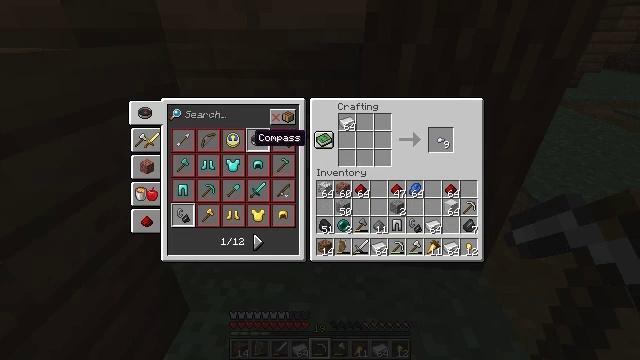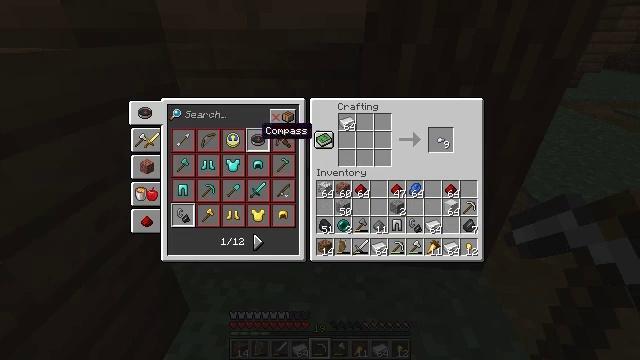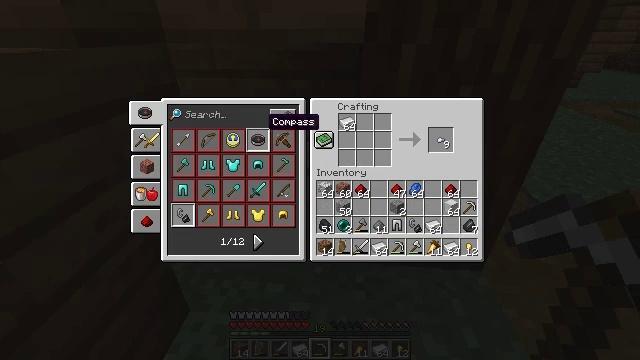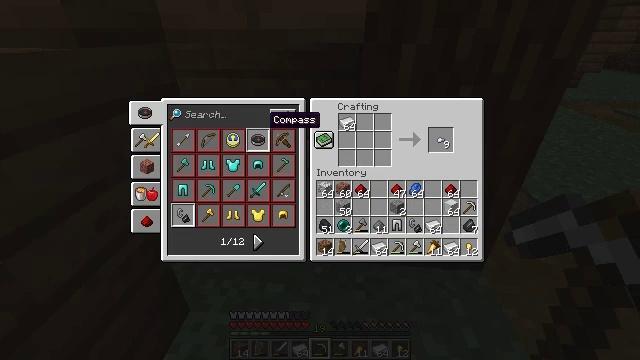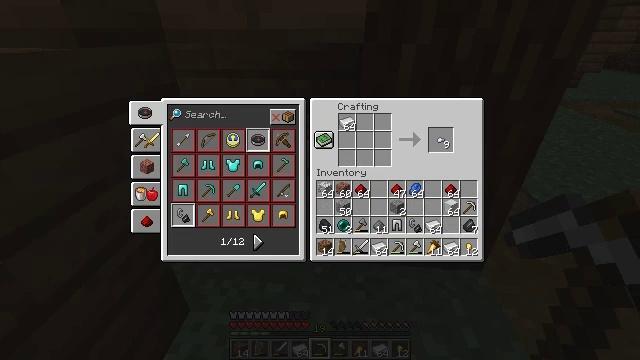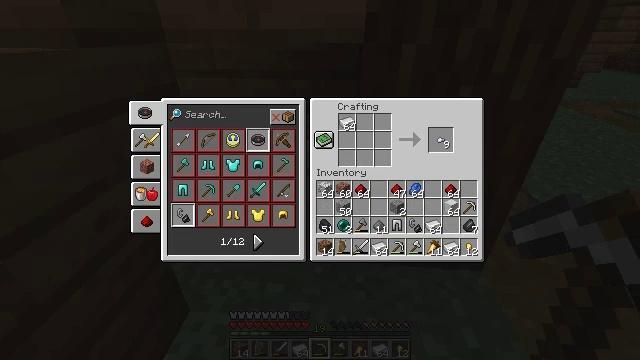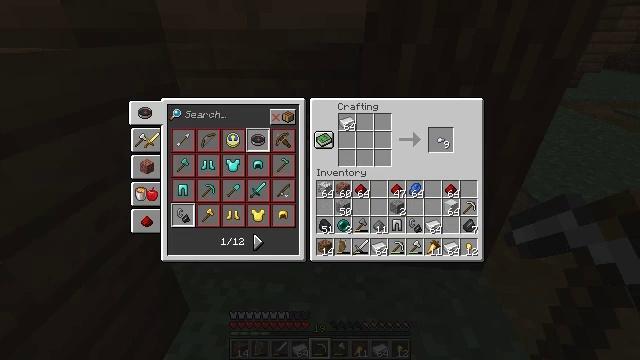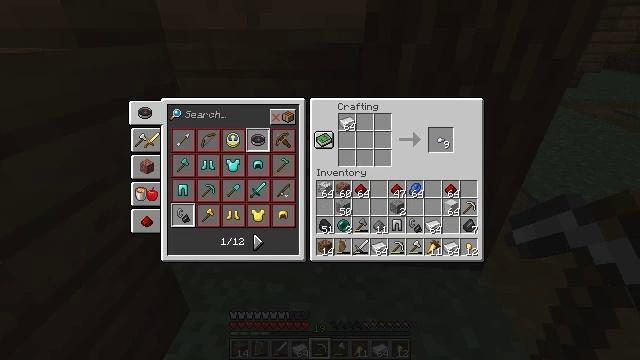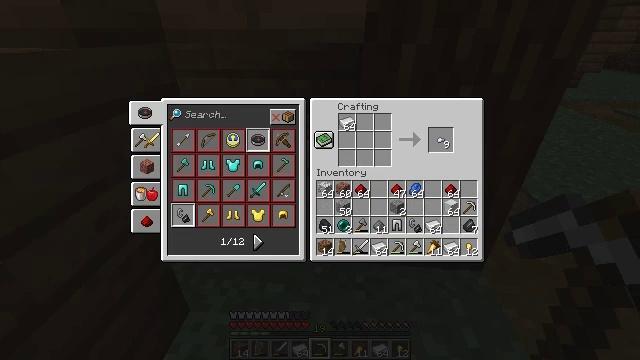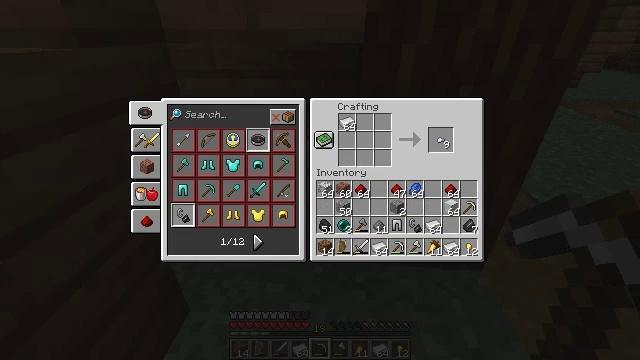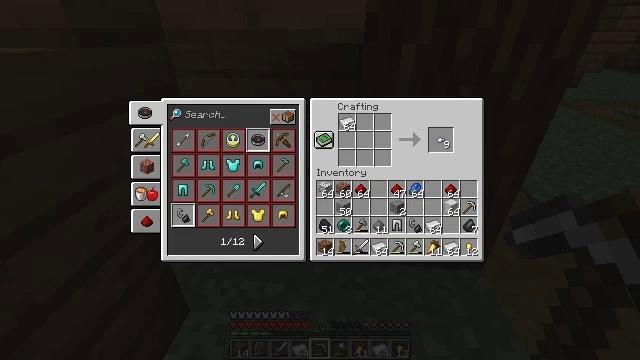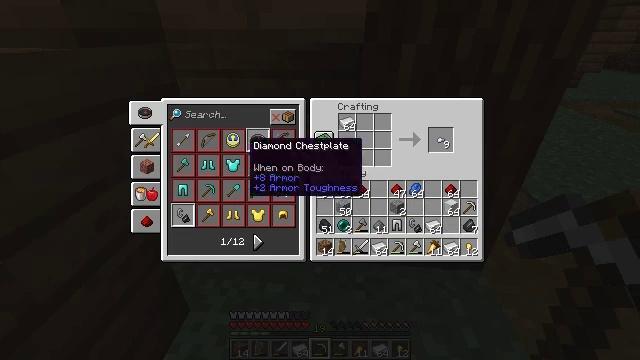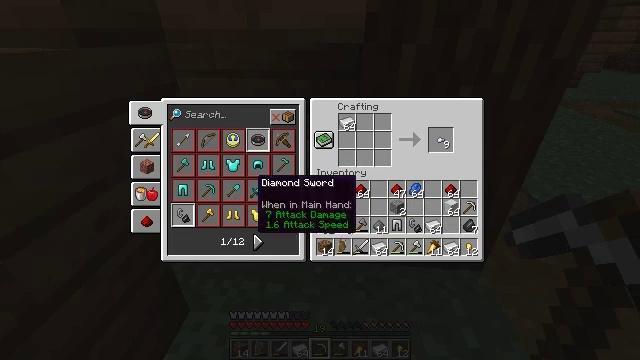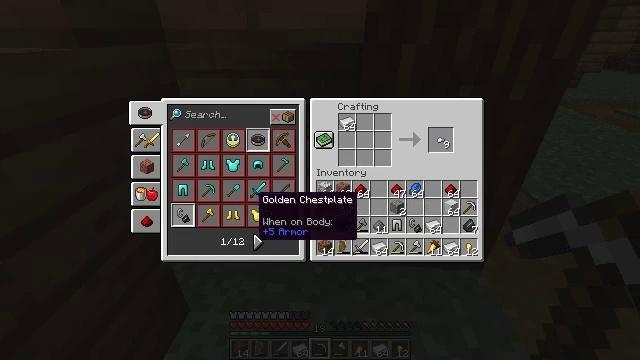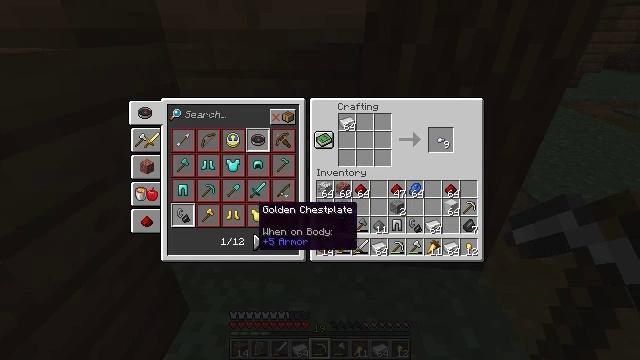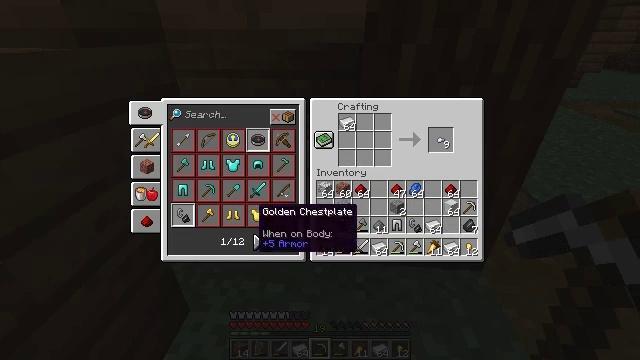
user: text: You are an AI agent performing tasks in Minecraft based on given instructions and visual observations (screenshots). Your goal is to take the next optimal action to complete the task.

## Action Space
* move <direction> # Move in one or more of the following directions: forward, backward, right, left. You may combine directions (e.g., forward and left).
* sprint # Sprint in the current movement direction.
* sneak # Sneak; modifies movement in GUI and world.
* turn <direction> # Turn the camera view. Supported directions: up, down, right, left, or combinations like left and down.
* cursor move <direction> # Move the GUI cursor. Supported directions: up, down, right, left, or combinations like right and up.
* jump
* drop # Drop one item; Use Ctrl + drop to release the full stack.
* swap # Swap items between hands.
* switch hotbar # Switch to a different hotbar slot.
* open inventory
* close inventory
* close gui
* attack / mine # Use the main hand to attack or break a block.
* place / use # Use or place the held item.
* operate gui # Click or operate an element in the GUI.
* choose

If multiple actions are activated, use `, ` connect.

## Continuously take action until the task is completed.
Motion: motion action
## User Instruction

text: Put iron ingots in the crafting grid to craft an iron block.
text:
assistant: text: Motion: turn up
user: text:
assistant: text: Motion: turn right and up
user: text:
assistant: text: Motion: no_op
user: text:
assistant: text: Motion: no_op
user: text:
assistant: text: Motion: no_op
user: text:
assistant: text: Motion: turn left
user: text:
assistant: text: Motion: turn left
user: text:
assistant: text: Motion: no_op
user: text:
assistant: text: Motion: no_op
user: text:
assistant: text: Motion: no_op
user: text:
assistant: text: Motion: no_op
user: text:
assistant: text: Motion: turn down
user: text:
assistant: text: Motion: turn right and down
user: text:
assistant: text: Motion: turn down
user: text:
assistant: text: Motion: turn down
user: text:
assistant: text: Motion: no_op
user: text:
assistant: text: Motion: no_op
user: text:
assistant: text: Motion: no_op
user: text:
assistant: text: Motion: turn down
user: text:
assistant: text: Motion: no_op
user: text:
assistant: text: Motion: no_op
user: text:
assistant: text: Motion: no_op
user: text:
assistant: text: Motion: attack / mine
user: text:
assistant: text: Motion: attack / mine
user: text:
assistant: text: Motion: attack / mine
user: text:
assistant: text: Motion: no_op
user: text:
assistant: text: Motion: no_op
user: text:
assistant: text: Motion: no_op
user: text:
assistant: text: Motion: no_op
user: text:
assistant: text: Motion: attack / mine